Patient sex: M
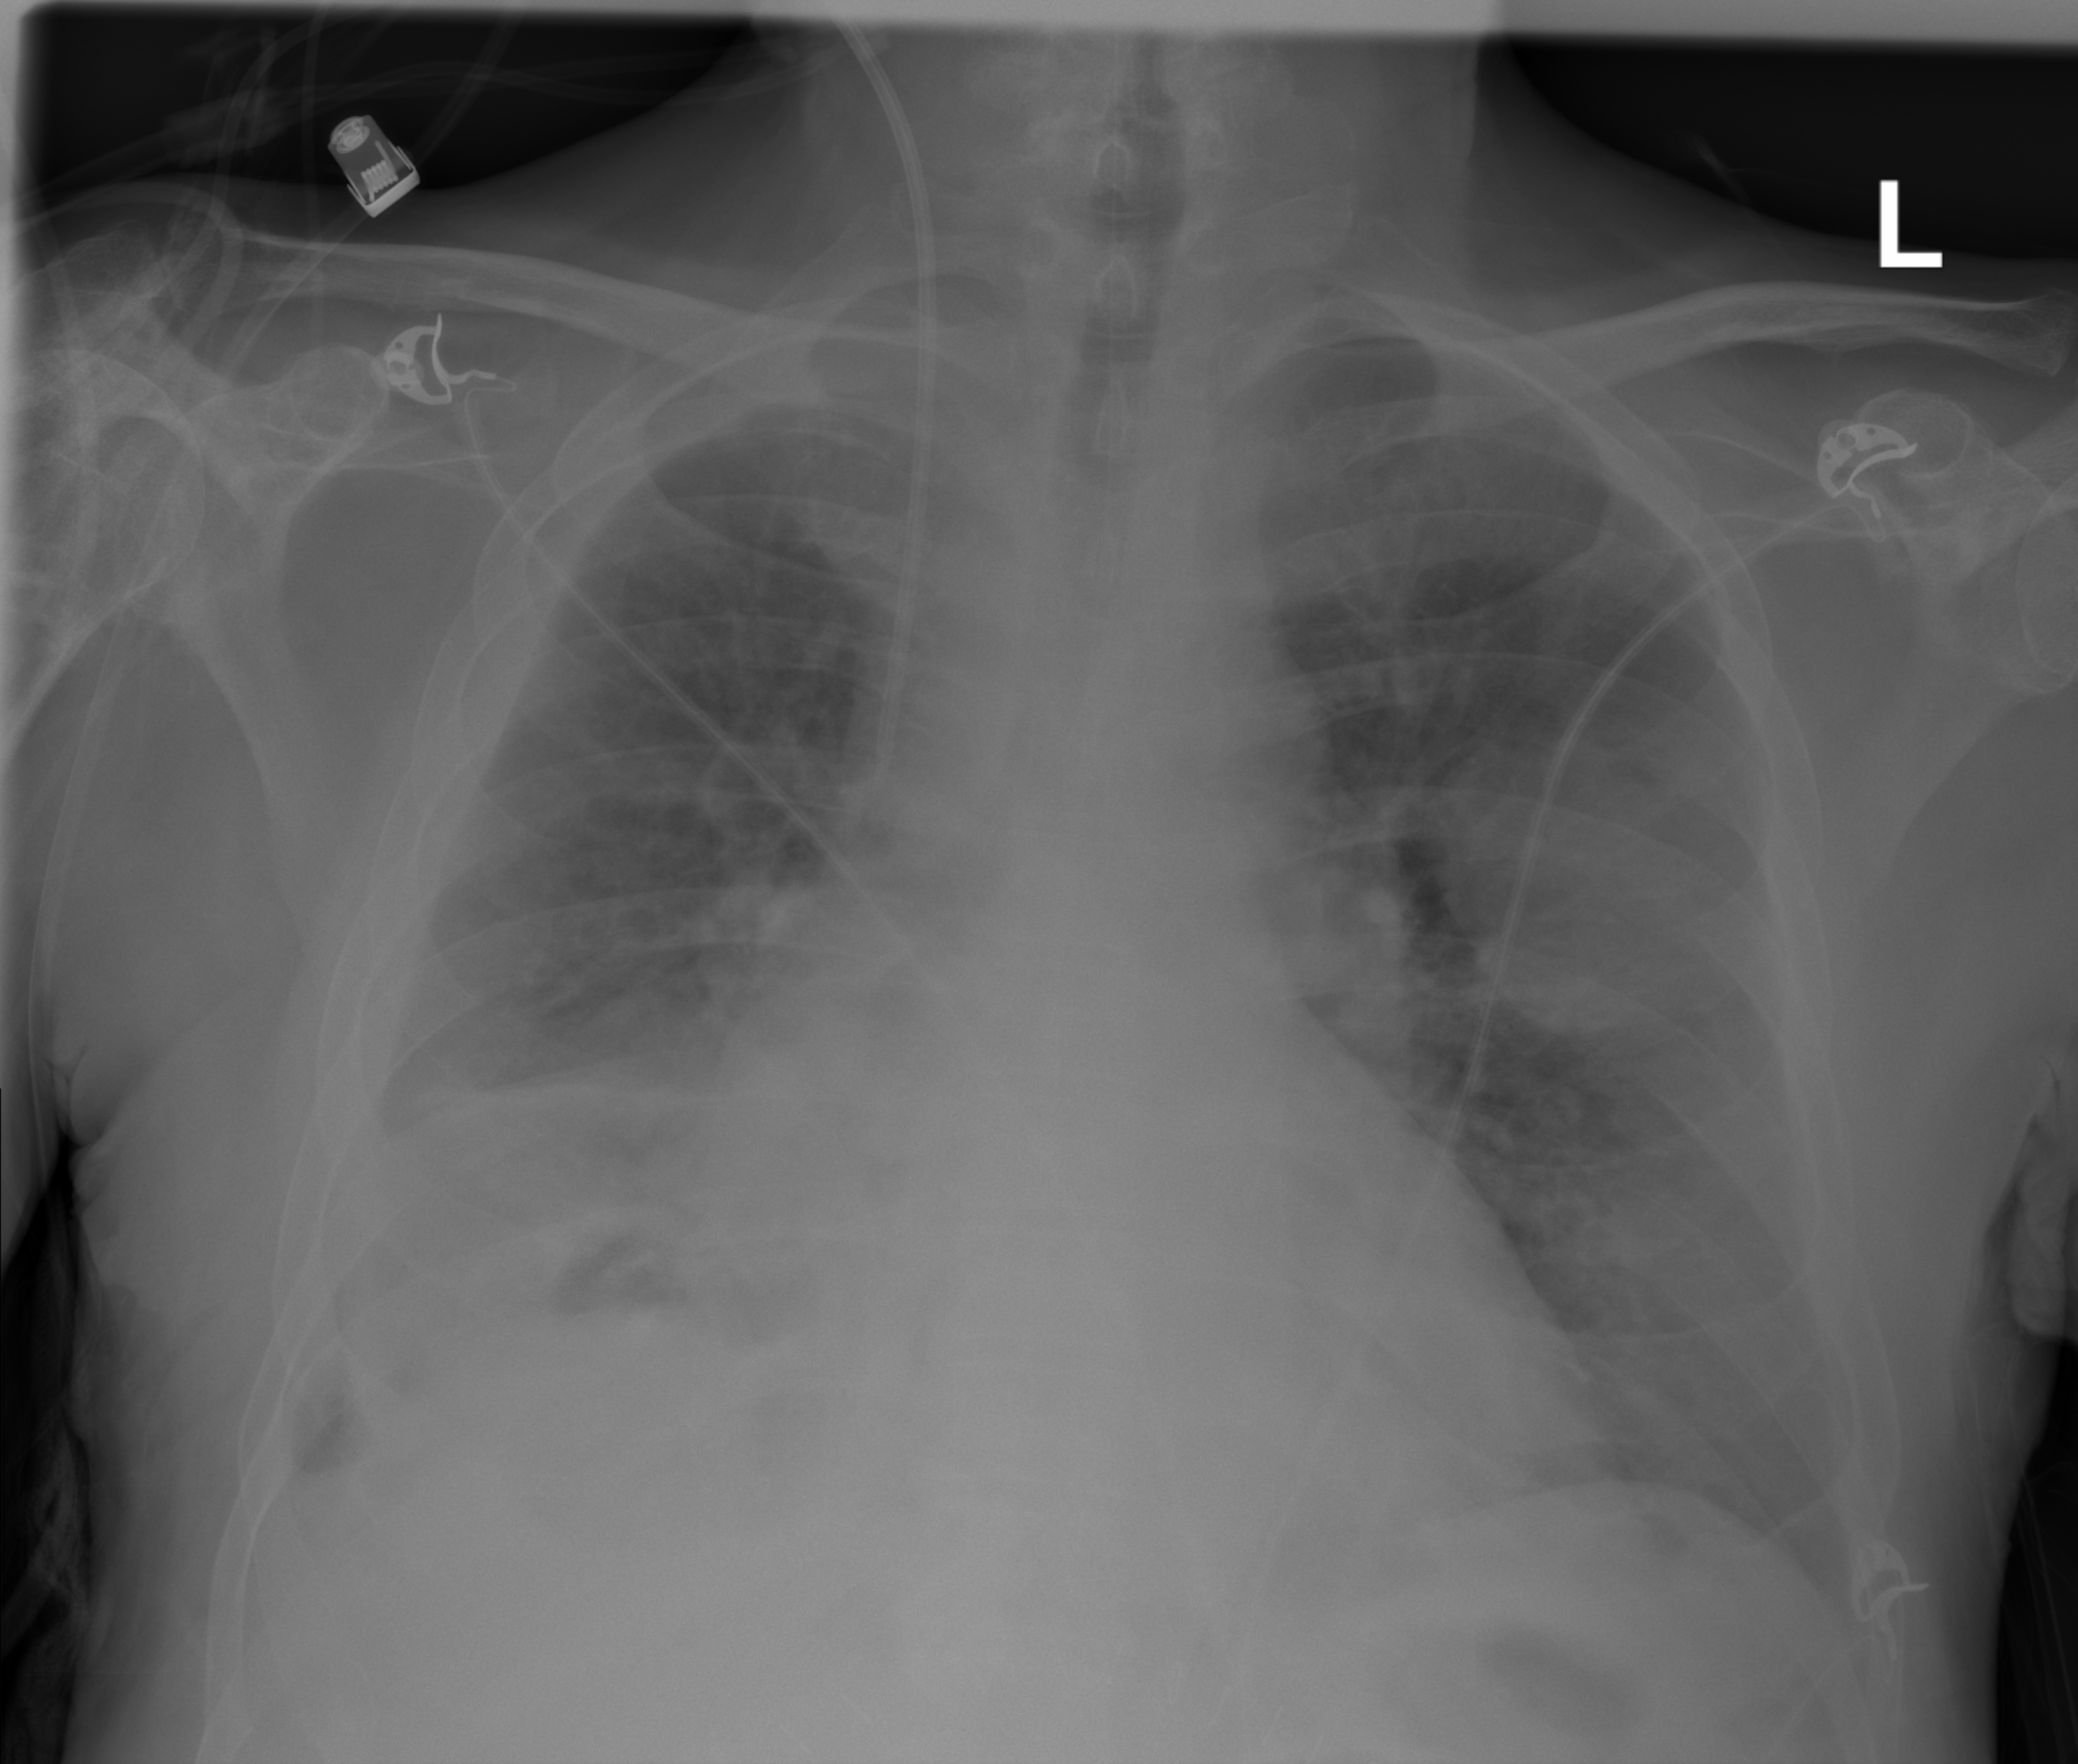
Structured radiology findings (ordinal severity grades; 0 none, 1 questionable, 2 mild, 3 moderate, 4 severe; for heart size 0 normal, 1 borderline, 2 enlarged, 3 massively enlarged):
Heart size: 1
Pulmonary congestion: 2
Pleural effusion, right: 3
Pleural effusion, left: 0
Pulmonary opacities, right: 1
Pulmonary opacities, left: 0
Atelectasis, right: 3
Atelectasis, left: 1